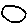
Label: circle